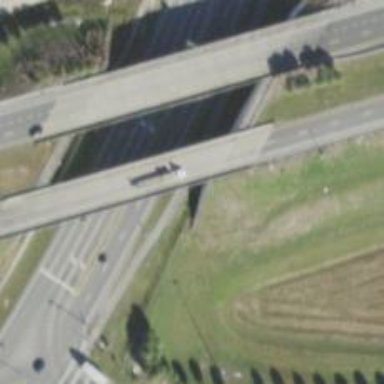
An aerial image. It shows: Bridge over motorway.